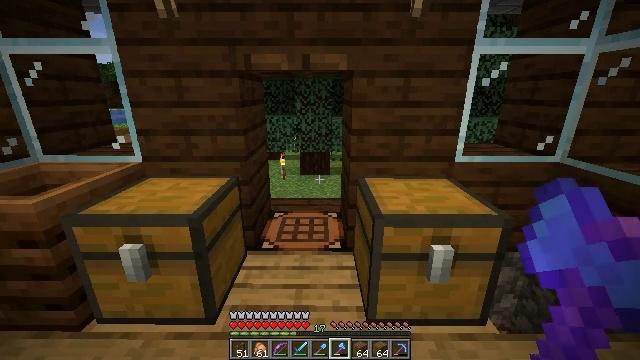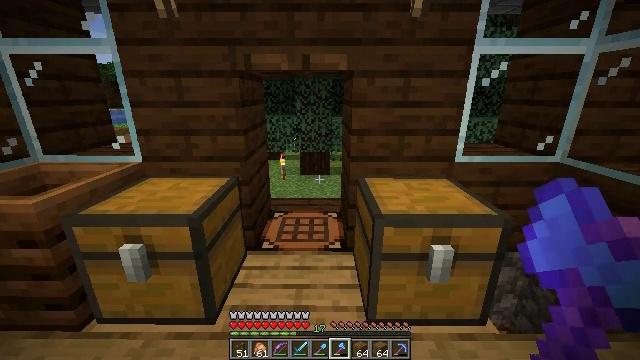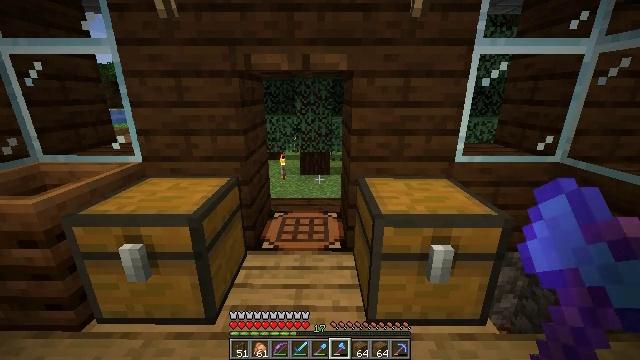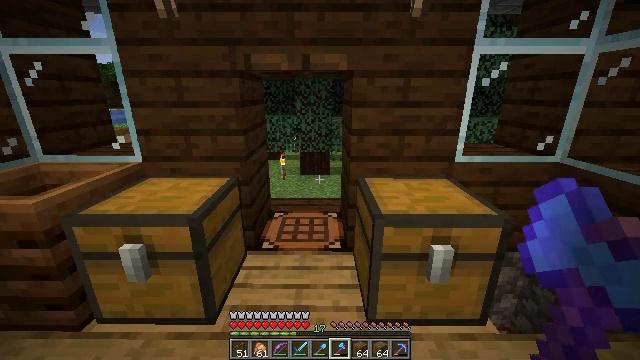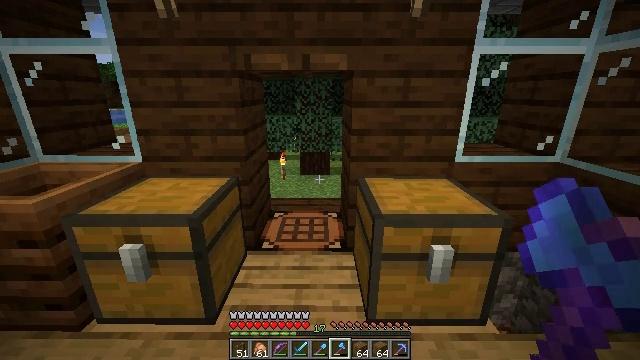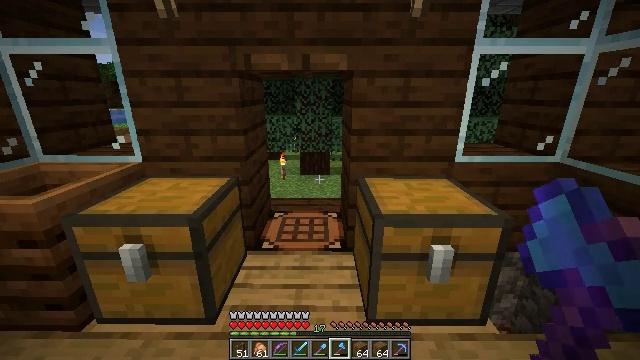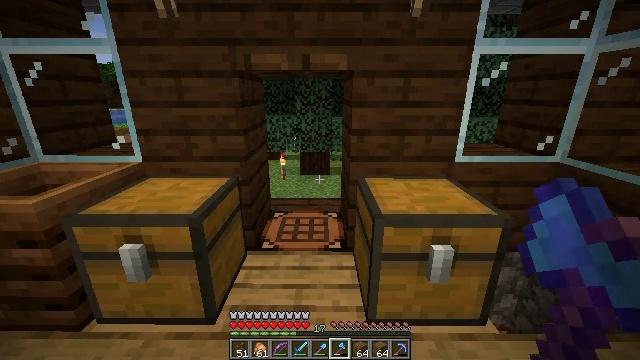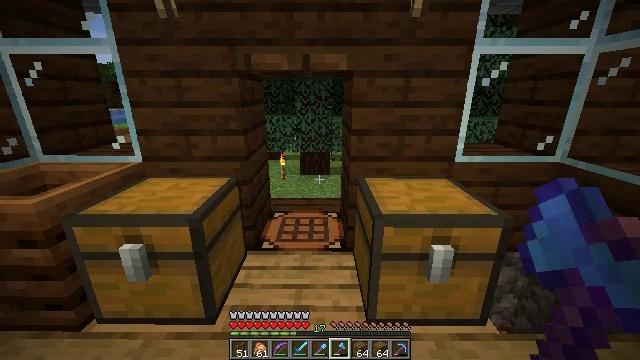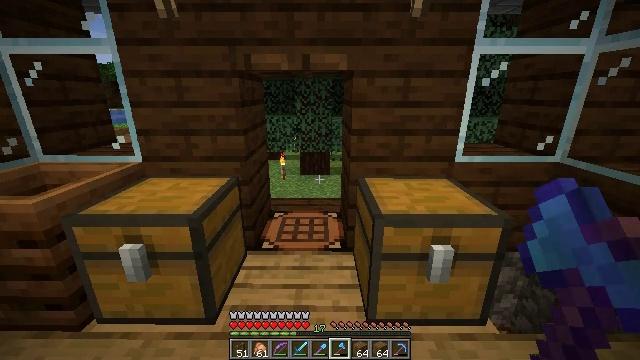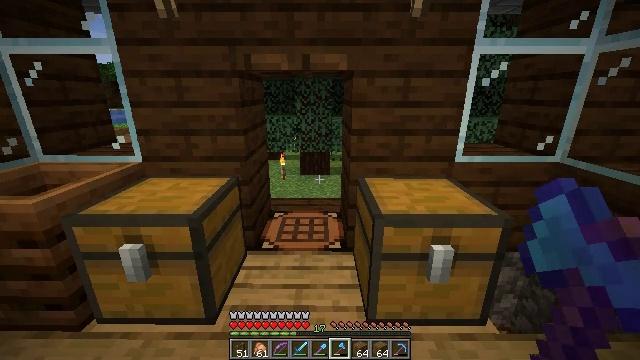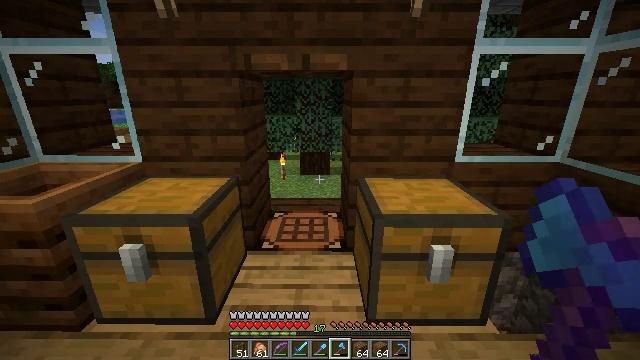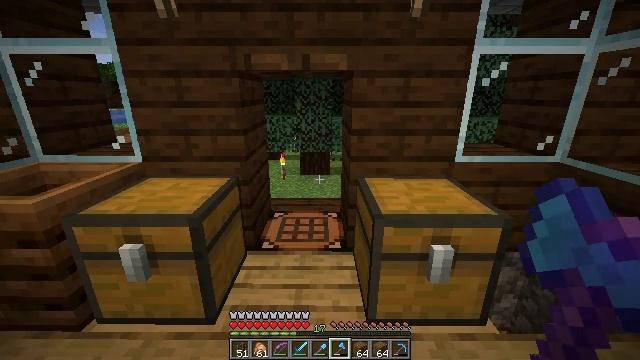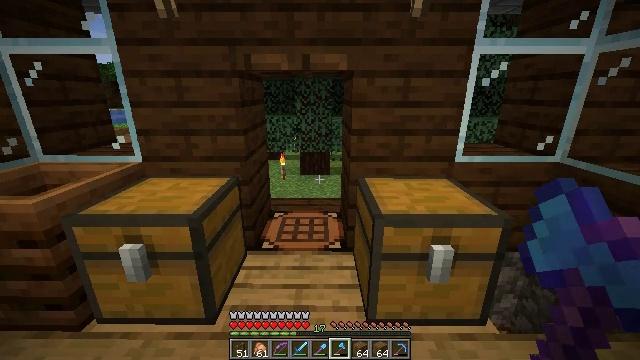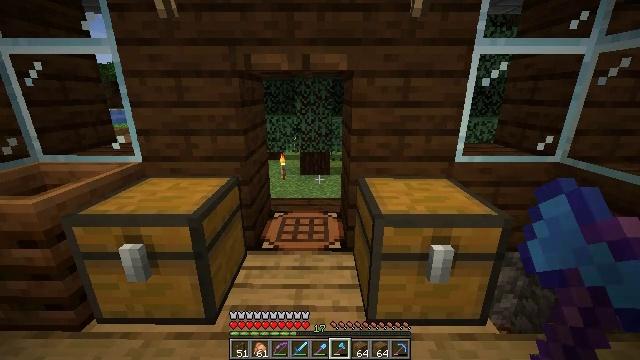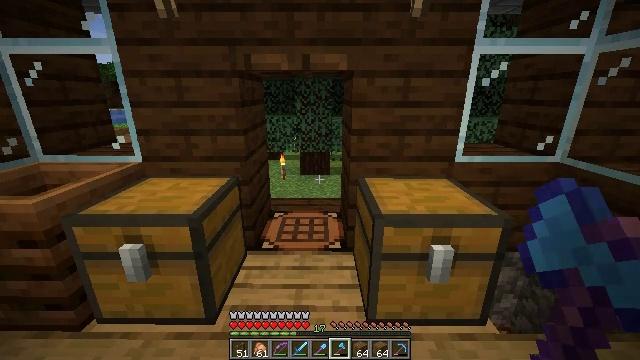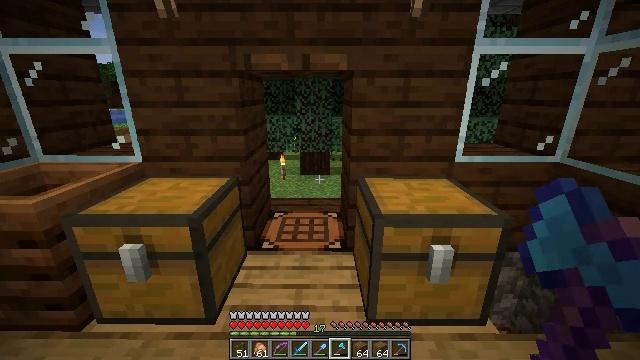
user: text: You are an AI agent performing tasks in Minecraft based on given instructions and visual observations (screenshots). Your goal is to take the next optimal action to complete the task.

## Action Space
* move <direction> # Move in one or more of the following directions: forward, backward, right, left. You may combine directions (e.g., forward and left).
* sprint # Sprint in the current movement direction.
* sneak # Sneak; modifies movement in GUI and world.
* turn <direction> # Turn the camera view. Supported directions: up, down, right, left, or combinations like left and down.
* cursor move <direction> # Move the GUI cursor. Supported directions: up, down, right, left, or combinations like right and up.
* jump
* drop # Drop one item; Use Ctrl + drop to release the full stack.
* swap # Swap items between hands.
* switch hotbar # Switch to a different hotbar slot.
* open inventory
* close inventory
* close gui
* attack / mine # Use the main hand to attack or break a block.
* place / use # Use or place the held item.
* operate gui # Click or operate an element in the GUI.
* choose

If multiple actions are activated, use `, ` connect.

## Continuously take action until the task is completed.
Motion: motion action
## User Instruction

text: Remove the spruce fence from the structure.
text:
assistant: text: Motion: no_op
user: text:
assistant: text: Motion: no_op
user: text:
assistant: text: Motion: no_op
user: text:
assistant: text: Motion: no_op
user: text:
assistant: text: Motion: no_op
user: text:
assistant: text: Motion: no_op
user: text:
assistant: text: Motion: no_op
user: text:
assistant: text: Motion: no_op
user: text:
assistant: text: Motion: no_op
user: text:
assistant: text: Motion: no_op
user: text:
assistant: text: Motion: no_op
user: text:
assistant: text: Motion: no_op
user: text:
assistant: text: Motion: no_op
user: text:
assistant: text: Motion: no_op
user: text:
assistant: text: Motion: no_op
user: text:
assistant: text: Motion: no_op
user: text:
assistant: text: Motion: no_op
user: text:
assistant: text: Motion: no_op
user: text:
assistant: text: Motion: no_op
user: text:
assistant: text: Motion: no_op
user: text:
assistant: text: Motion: no_op
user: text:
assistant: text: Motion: no_op
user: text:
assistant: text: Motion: no_op
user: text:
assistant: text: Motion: no_op
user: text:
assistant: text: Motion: no_op
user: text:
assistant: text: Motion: no_op
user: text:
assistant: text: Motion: no_op
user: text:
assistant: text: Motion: no_op
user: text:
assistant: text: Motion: no_op
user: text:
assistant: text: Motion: no_op